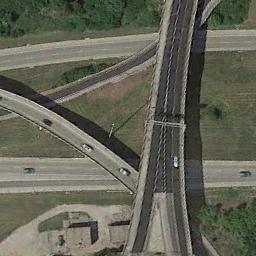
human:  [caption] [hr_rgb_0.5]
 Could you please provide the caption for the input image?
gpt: Several cars are on the road under the overpass .

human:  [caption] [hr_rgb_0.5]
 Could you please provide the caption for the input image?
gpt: The overpass is next to the grass and some trees .

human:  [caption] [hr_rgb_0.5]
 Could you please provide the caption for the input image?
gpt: Below this overpass is a four-lane highway .

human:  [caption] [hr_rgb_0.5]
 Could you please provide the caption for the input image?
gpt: There are green lawns around the overpass .

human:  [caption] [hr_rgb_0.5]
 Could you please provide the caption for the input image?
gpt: The directional overpass is over the roads on the lawn .